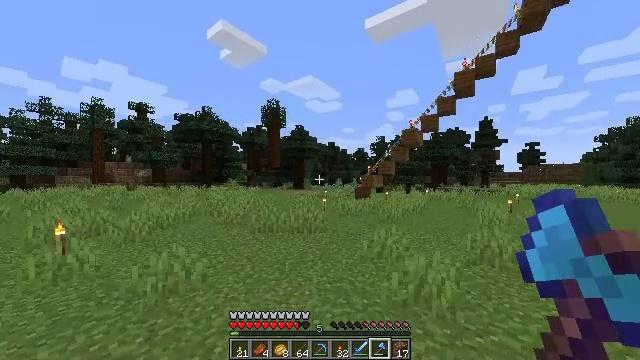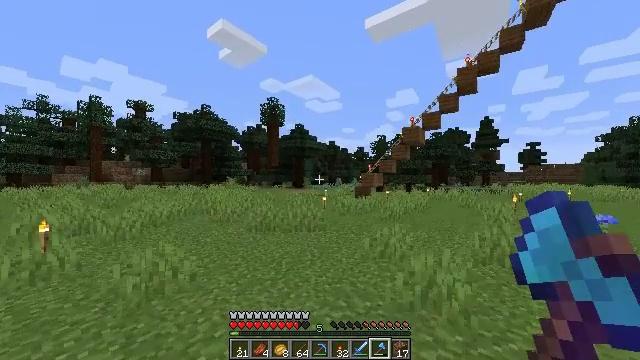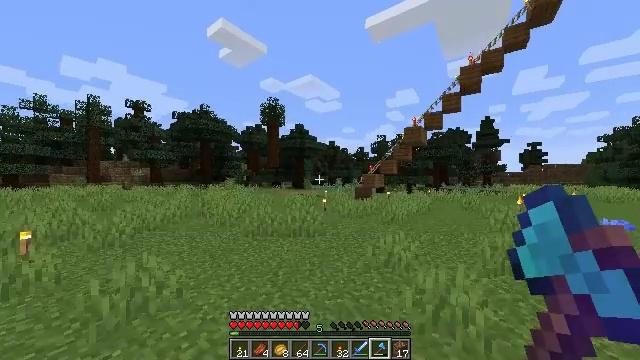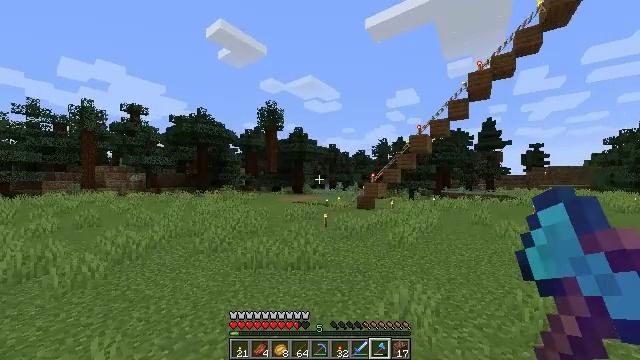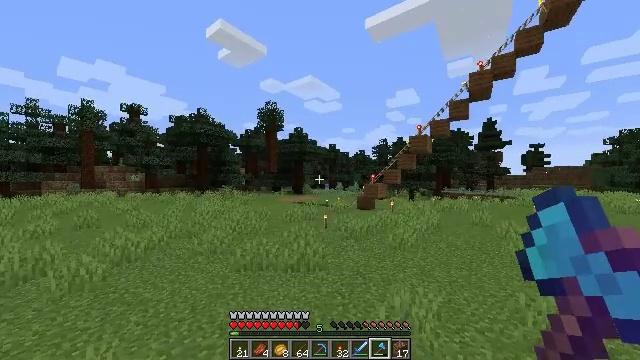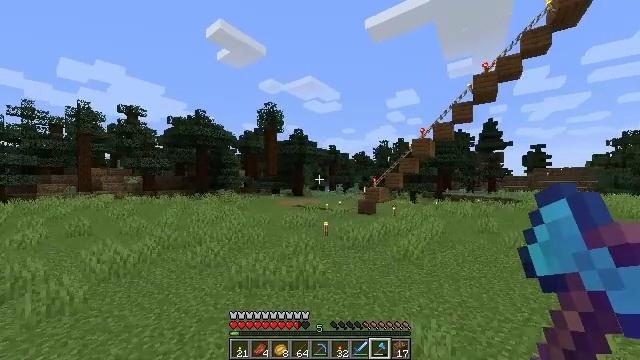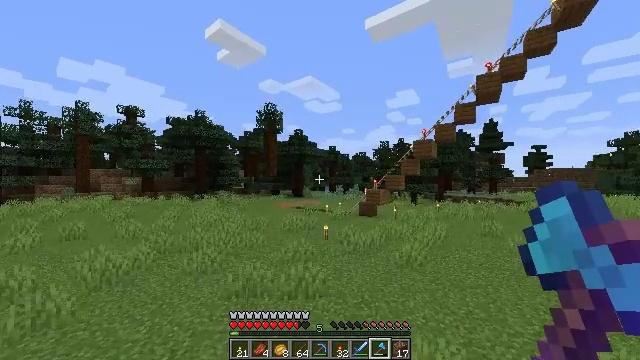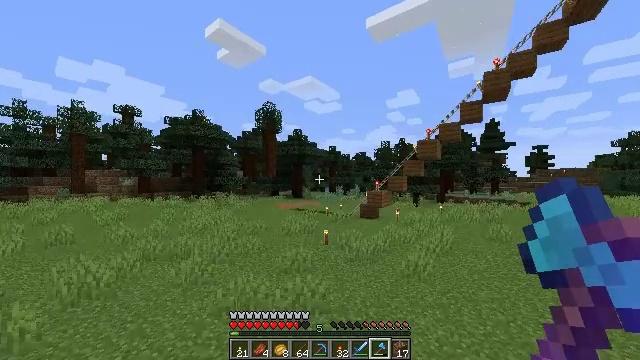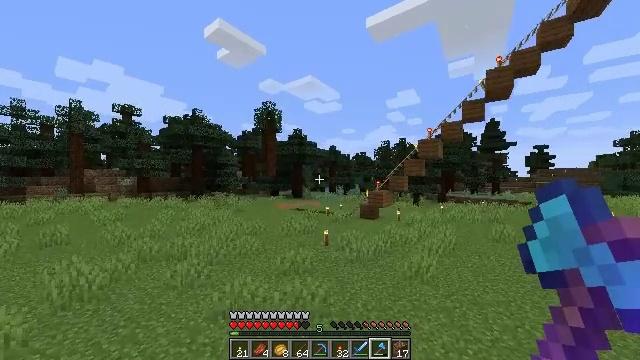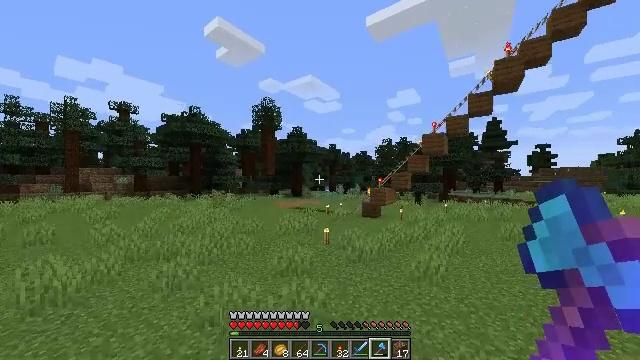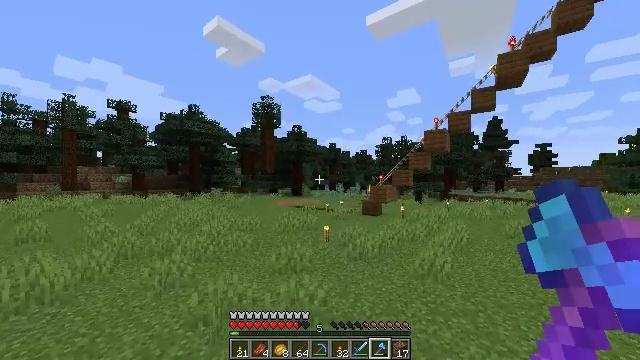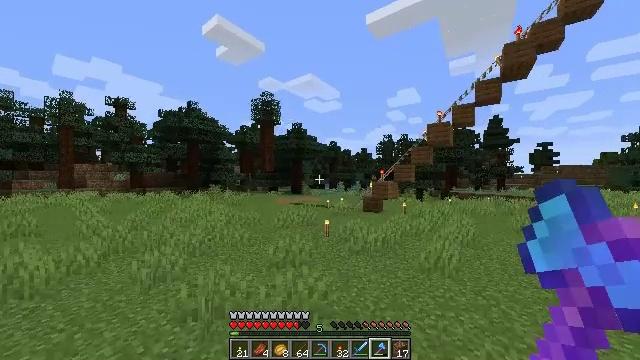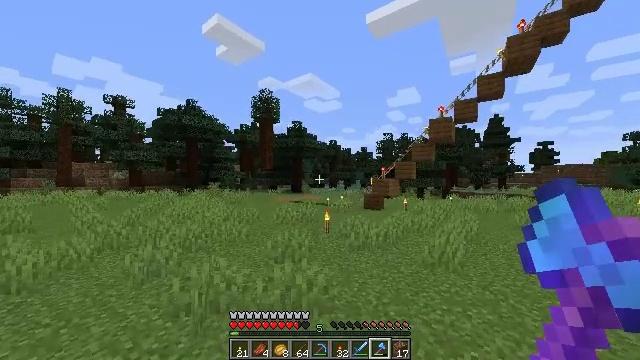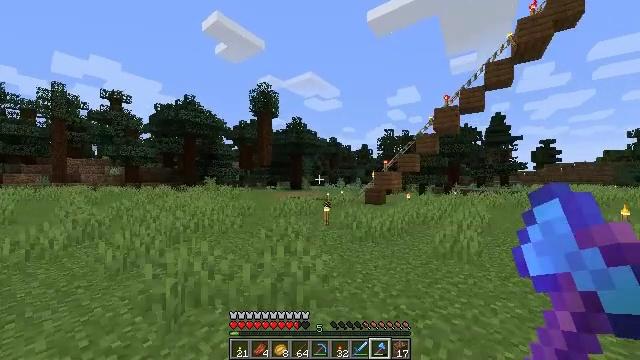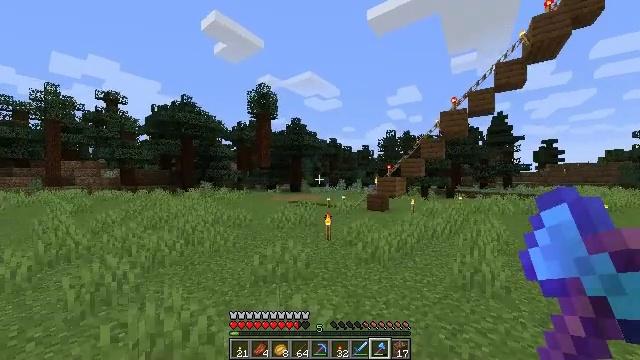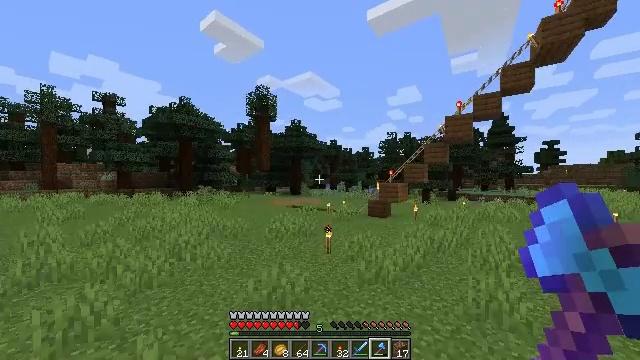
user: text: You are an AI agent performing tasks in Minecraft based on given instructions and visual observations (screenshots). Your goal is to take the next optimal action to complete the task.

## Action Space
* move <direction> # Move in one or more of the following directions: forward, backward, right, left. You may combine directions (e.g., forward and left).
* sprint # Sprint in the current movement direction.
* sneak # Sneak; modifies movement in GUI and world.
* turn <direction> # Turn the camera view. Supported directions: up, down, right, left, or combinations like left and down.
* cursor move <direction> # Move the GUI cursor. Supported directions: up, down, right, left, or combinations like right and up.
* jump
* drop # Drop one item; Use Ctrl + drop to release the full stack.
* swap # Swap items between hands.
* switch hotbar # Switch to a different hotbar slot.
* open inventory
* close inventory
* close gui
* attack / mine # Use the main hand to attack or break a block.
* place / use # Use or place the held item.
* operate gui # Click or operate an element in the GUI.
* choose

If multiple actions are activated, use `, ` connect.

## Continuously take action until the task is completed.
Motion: motion action
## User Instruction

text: Break the redstone torch.
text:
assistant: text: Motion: move forward
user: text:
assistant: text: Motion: move forward, jump
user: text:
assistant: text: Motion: move forward, jump
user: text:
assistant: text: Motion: move forward, jump
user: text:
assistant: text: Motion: move forward, jump
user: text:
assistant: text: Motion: move forward, jump
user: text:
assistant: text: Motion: move forward, jump
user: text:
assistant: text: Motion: move forward, jump
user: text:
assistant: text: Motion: move forward, jump
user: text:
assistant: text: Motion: move forward, jump
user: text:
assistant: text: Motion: move forward, jump
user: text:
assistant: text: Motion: move forward, jump
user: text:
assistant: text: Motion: move forward, jump
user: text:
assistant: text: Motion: move forward, jump
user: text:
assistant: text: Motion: move forward, jump
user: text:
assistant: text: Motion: move forward and move left, jump
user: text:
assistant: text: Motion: move forward and move left, jump
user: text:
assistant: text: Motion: move forward and move left, jump
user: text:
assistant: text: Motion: move forward and move left, jump
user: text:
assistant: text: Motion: move forward and move left, jump
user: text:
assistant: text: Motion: move forward and move left, jump
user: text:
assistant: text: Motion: move forward and move left, turn right, jump
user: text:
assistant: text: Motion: move left, turn right and down, jump
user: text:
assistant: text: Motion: move left, turn right
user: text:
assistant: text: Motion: move left, turn right
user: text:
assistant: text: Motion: move left, turn right and up
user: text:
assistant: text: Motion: move left, turn right and up
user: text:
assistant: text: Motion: move left, turn right and up
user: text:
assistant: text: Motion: move left, turn right and up
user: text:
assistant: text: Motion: move left, turn right and up